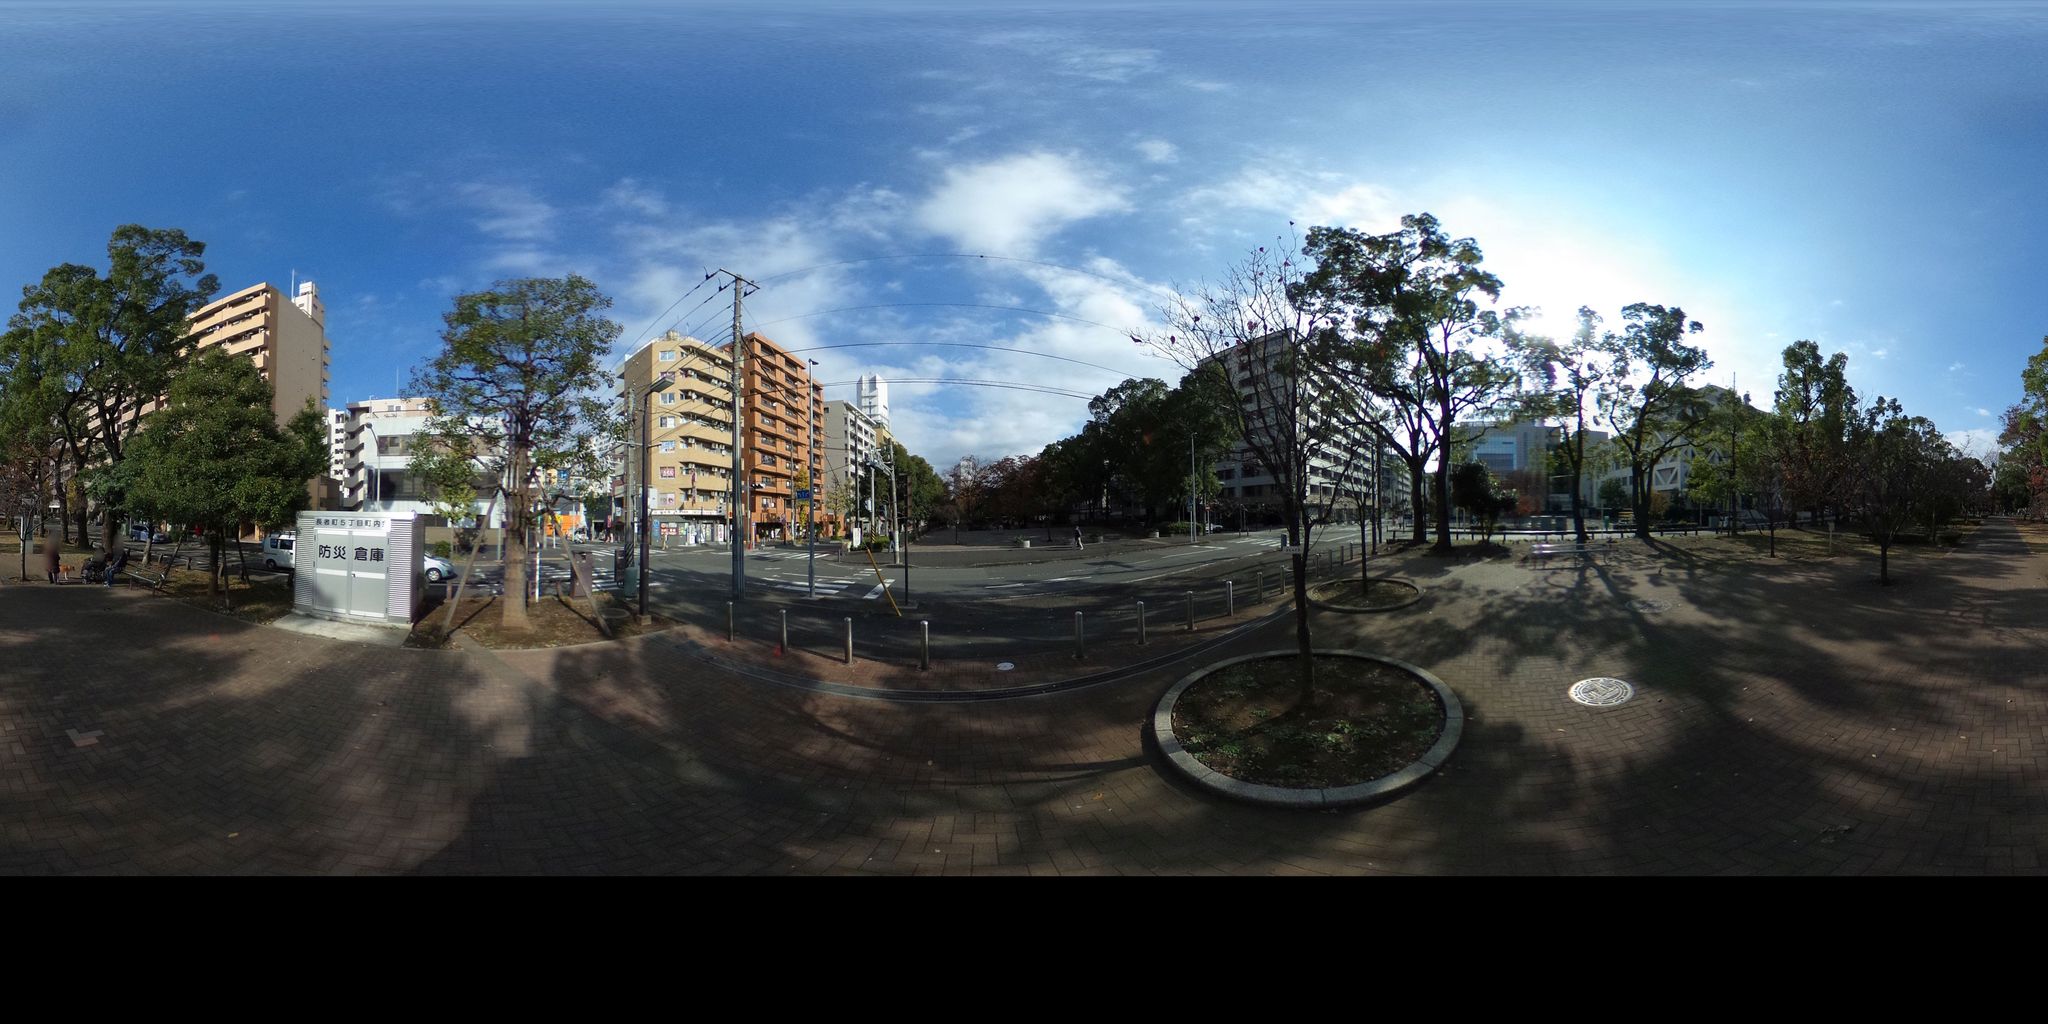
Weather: clear
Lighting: day
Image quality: good
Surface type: cycling surface
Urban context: urban centre
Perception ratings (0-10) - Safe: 1.9, Lively: 5.56, Beautiful: 5.27, Boring: 7.21, Depressing: 5.82, Wealthy: 1.77